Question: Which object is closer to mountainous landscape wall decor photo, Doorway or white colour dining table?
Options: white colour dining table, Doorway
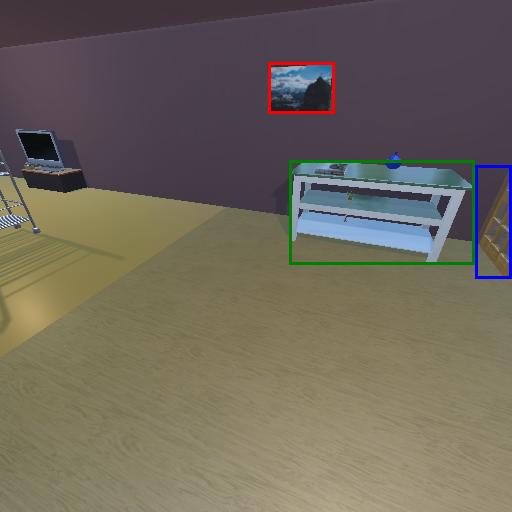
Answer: white colour dining table